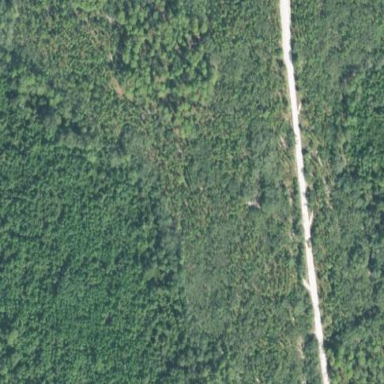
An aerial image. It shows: Forest with needle-leaved trees.